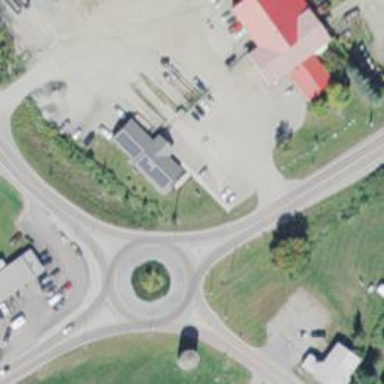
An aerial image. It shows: Primary highway with asphalt surface leading to roundabout.